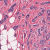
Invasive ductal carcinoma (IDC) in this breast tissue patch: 1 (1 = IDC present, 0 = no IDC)